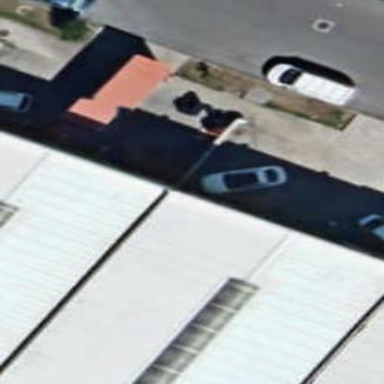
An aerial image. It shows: Warehouse building.